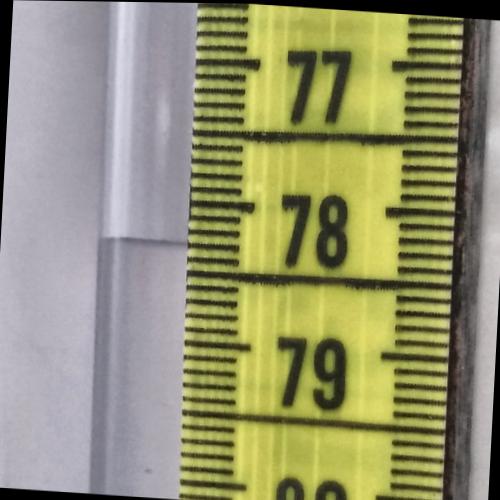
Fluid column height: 78.3 cm